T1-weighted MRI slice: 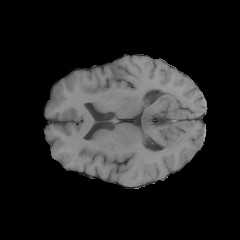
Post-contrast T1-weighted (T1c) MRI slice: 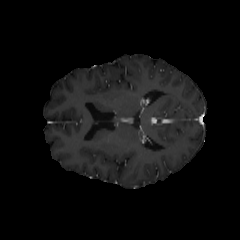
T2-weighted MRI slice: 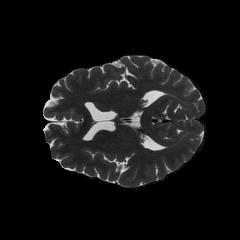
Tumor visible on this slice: no